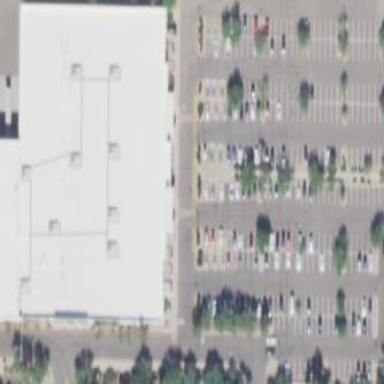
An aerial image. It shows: Retail building that houses department store.